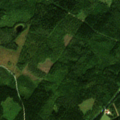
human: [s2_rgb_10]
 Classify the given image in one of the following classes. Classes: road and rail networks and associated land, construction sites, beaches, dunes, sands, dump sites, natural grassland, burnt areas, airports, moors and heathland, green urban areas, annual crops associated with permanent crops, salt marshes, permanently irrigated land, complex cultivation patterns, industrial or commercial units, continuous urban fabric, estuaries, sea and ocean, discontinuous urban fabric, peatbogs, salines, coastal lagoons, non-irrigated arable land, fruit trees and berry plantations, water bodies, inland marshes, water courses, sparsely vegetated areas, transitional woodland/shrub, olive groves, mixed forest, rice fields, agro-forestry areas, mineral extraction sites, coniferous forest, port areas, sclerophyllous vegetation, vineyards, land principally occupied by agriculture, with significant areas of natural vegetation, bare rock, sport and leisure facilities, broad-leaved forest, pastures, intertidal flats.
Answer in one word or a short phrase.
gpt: mixed forest, transitional woodland/shrub